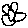
Label: flower